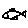
Label: fish